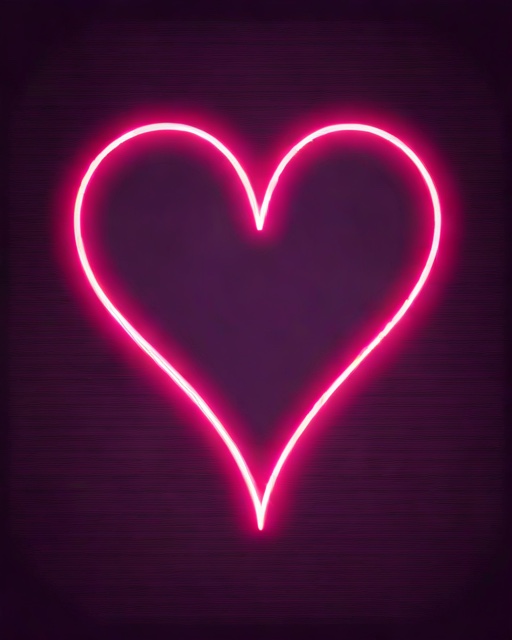
Category: Thank You